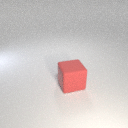
large red rubber cube